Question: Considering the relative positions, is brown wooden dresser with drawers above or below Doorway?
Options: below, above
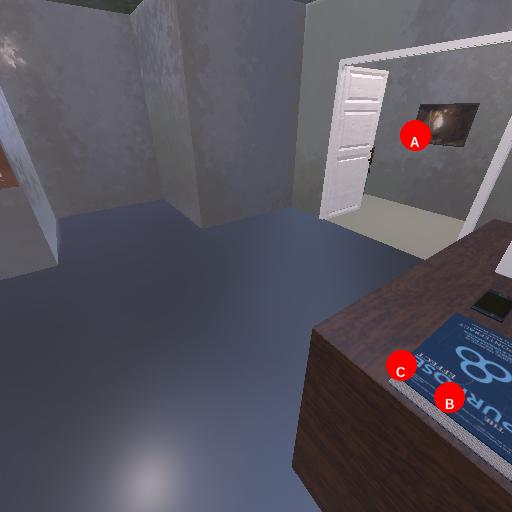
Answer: below